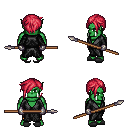
a pixel art fantasy rpg character, male body template, orc, green skin, gray robe, gold greaves, ruby red pixie cut hairstyle, metal gloves, gray slippers, spear, four views (front, back, left, right), 2x2 character sprite sheet, small pixel art, hard edges, no anti-aliasing